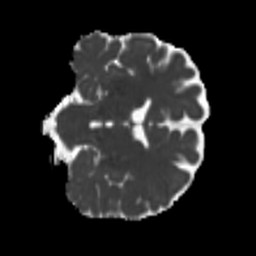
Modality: MD
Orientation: coronal
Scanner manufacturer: siemens
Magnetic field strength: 3 T
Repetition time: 4 s
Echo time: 0.0594 s